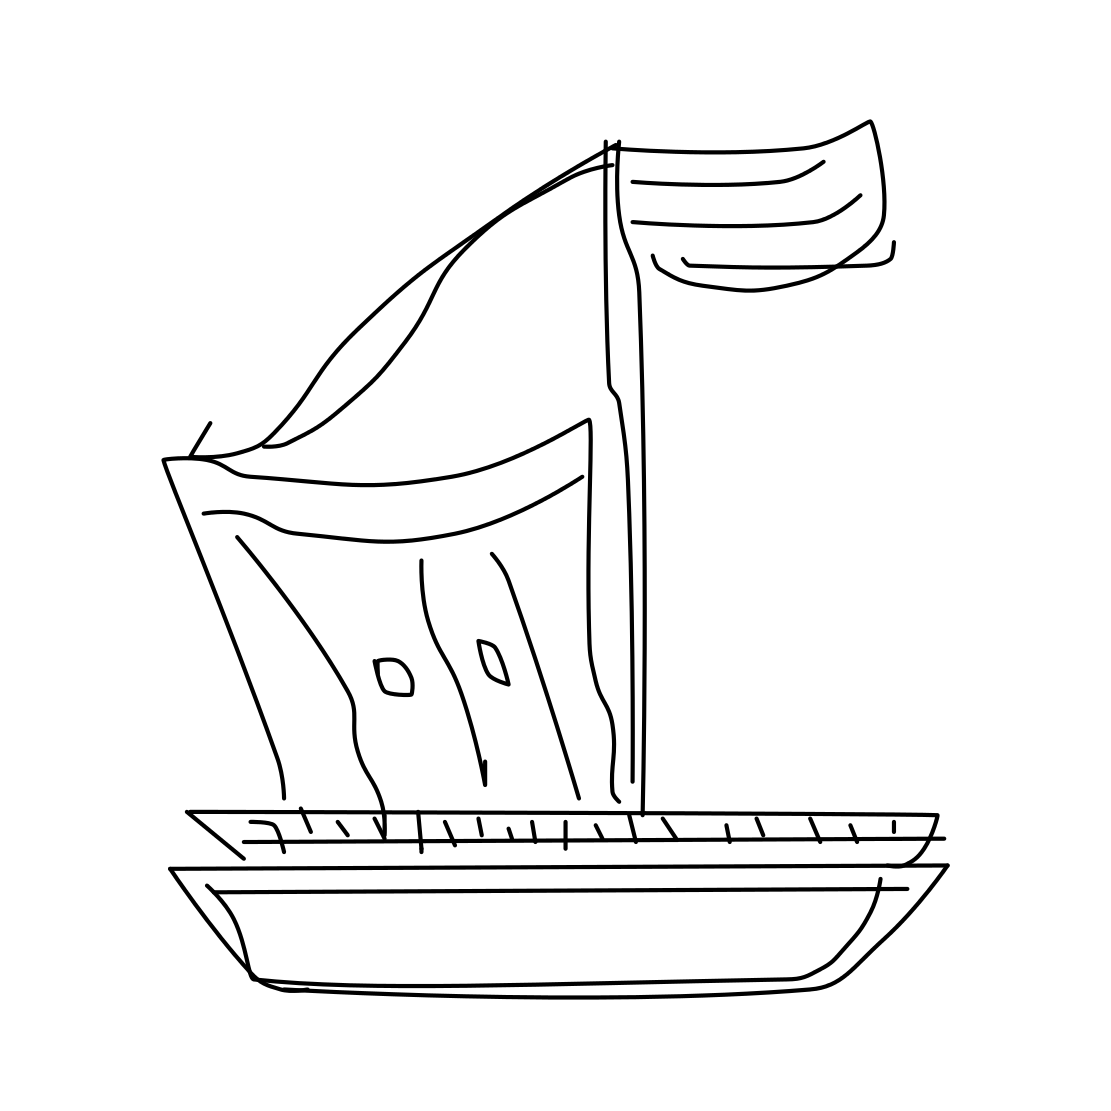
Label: ship